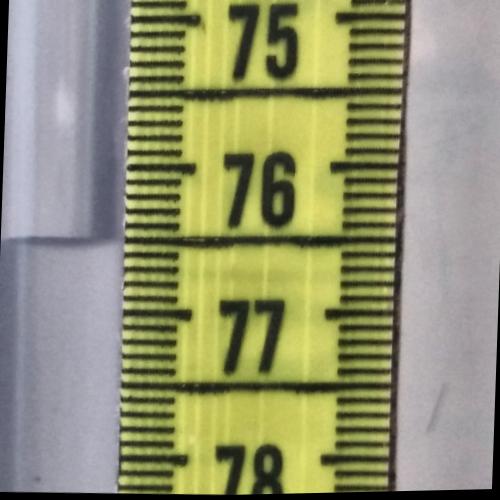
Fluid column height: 76.5 cm